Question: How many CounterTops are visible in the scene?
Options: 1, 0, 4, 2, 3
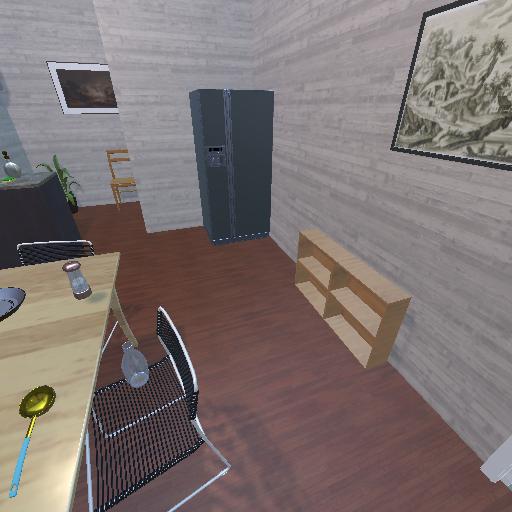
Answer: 1